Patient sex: F
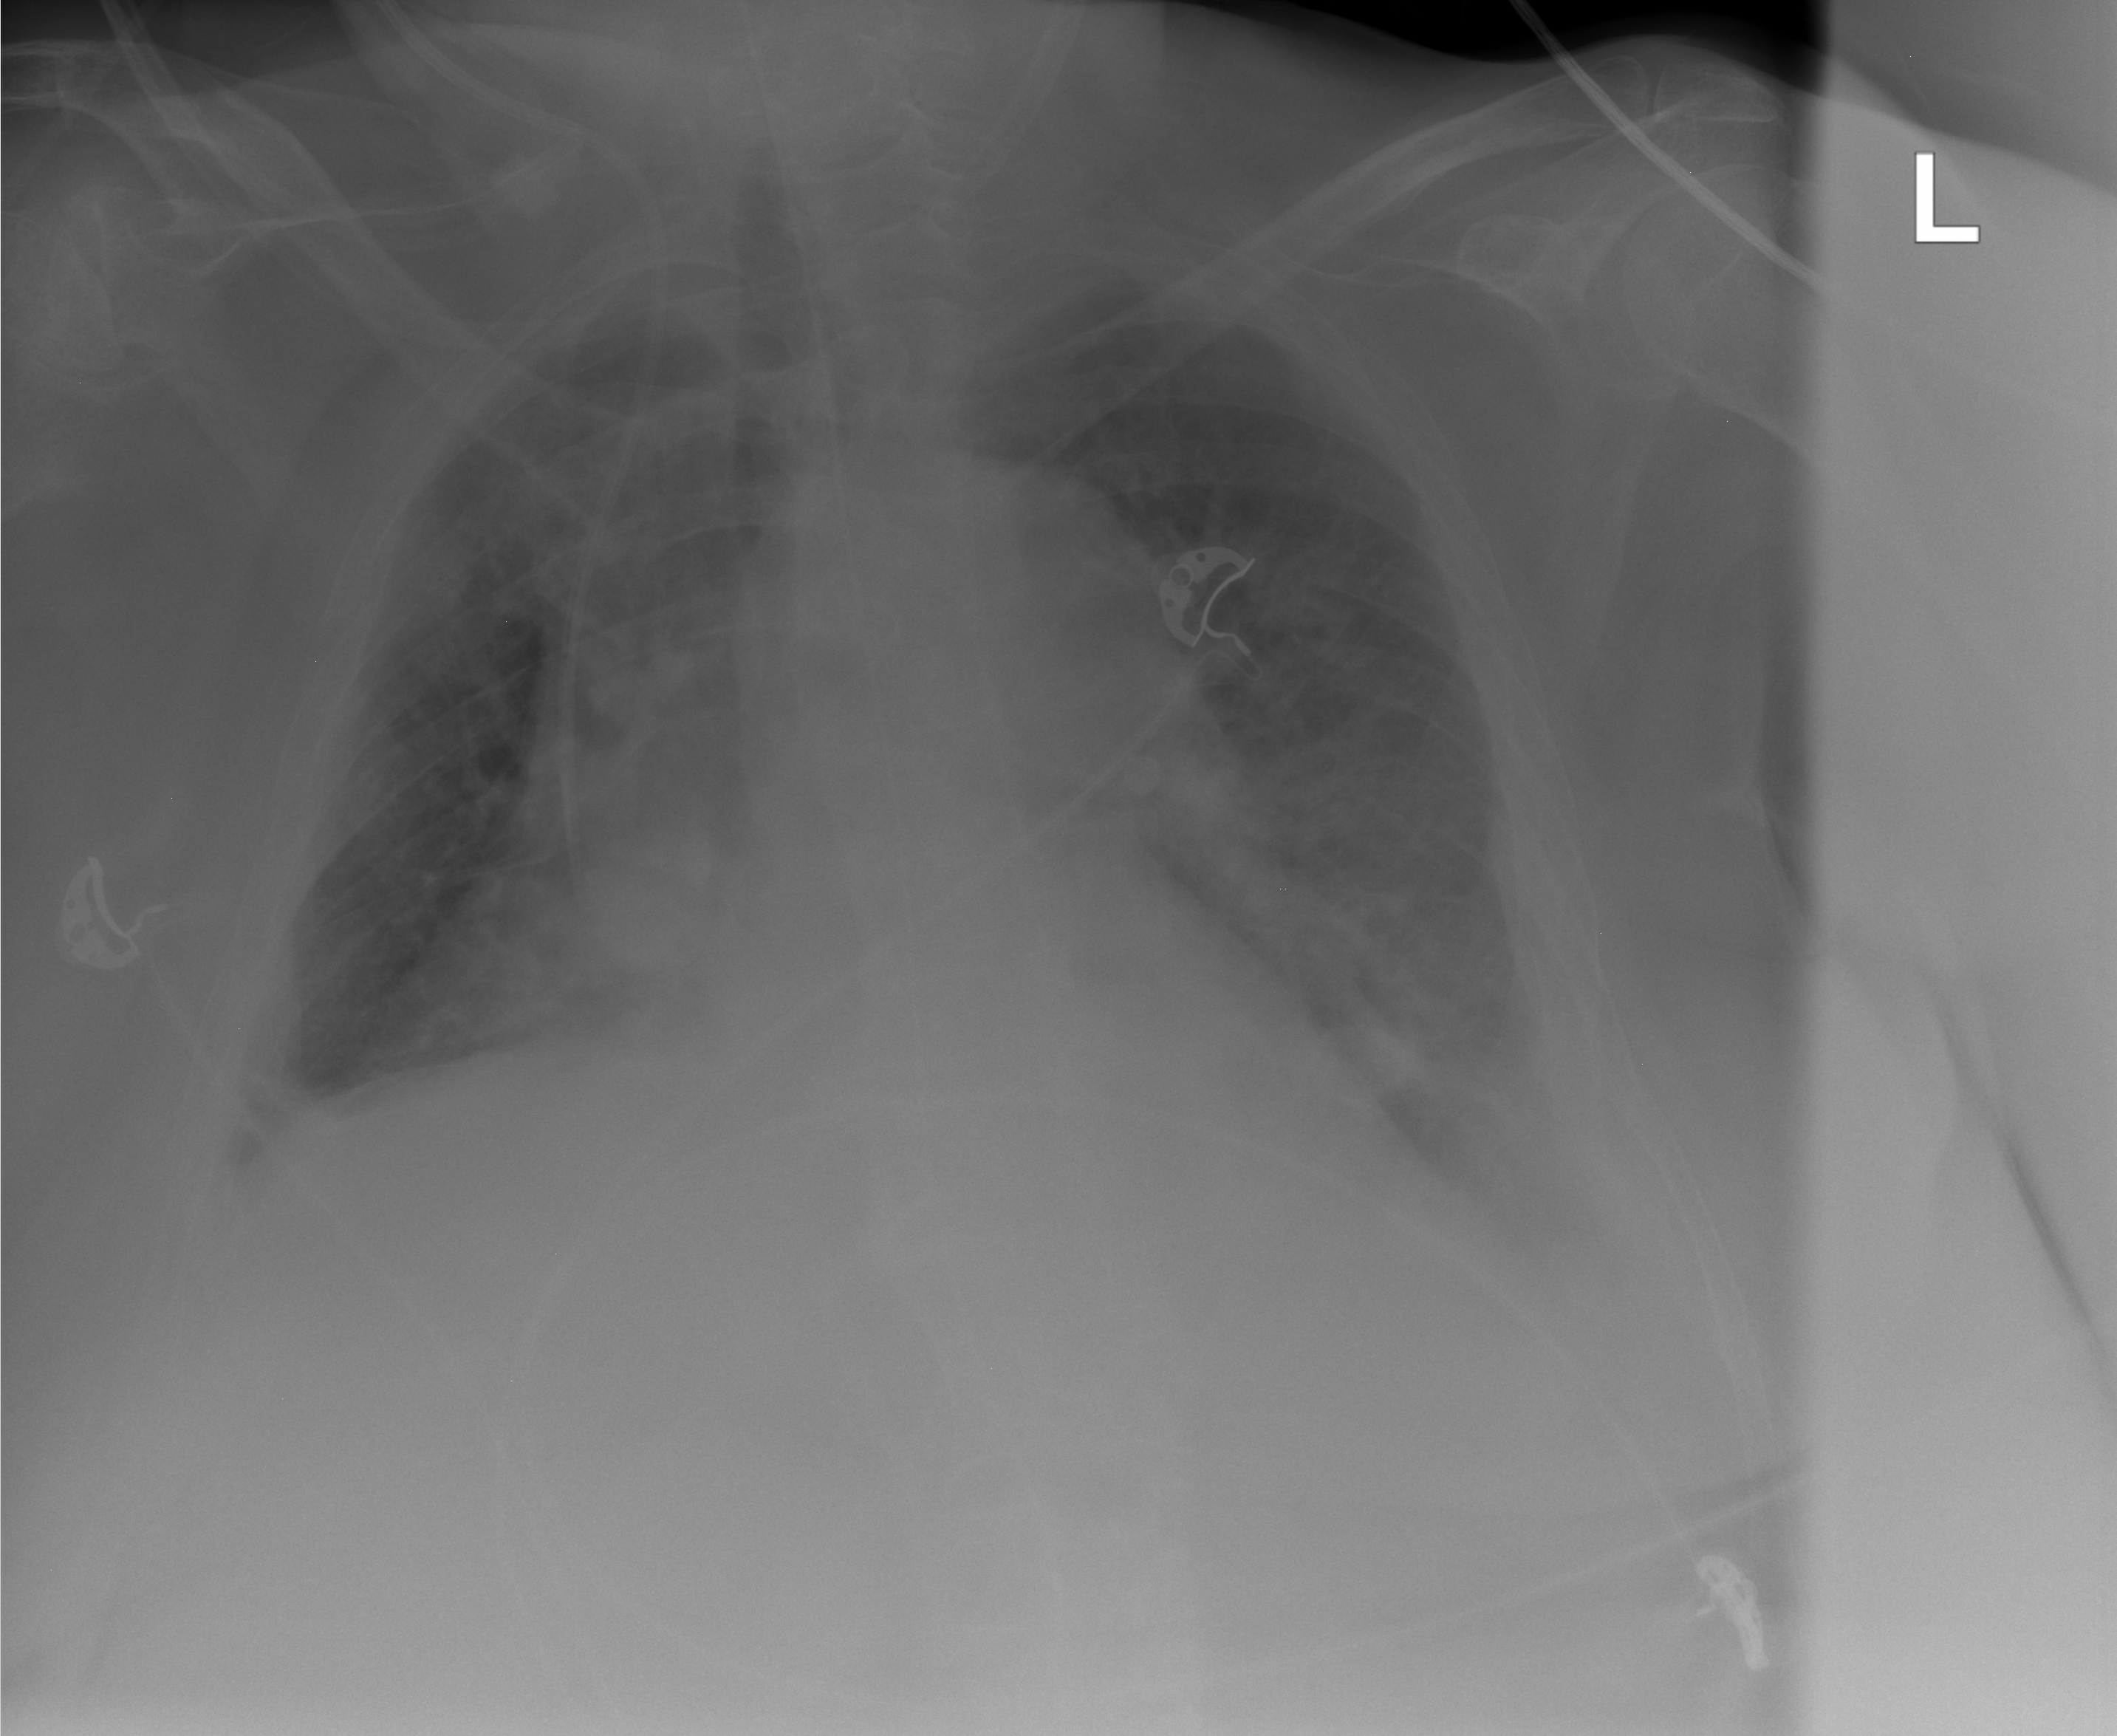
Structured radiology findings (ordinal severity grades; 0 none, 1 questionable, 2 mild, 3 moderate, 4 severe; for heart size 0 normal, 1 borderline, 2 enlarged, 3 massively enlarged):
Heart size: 2
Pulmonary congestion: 2
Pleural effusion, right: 0
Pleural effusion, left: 2
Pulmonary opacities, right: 0
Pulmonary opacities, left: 1
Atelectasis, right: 0
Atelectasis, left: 2